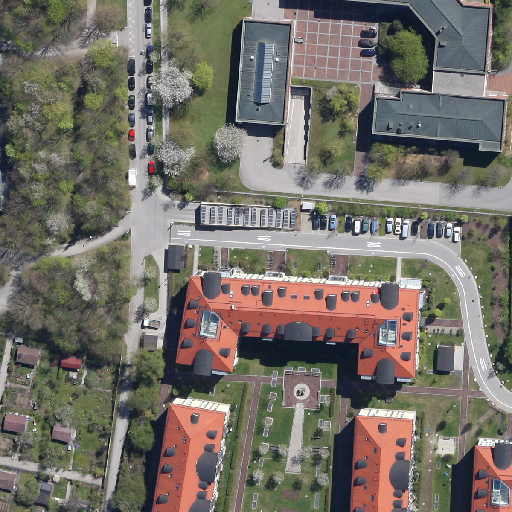
Referring expression: vehicle